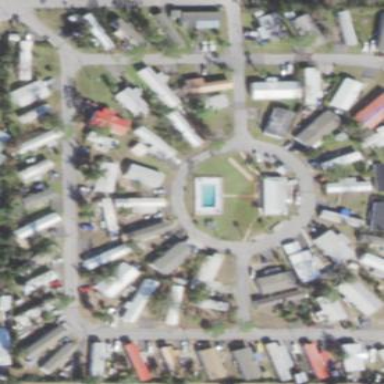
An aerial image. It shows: Residential area designated as trailer park.